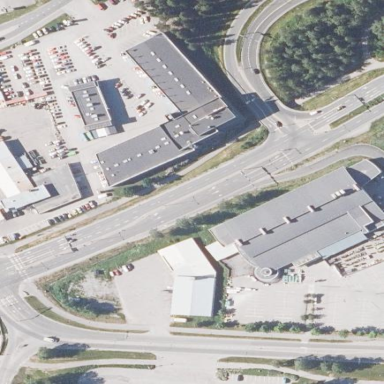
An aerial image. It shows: Gray commercial building housing hardware shop.